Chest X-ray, PA view. Patient: 49 years old, sex M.
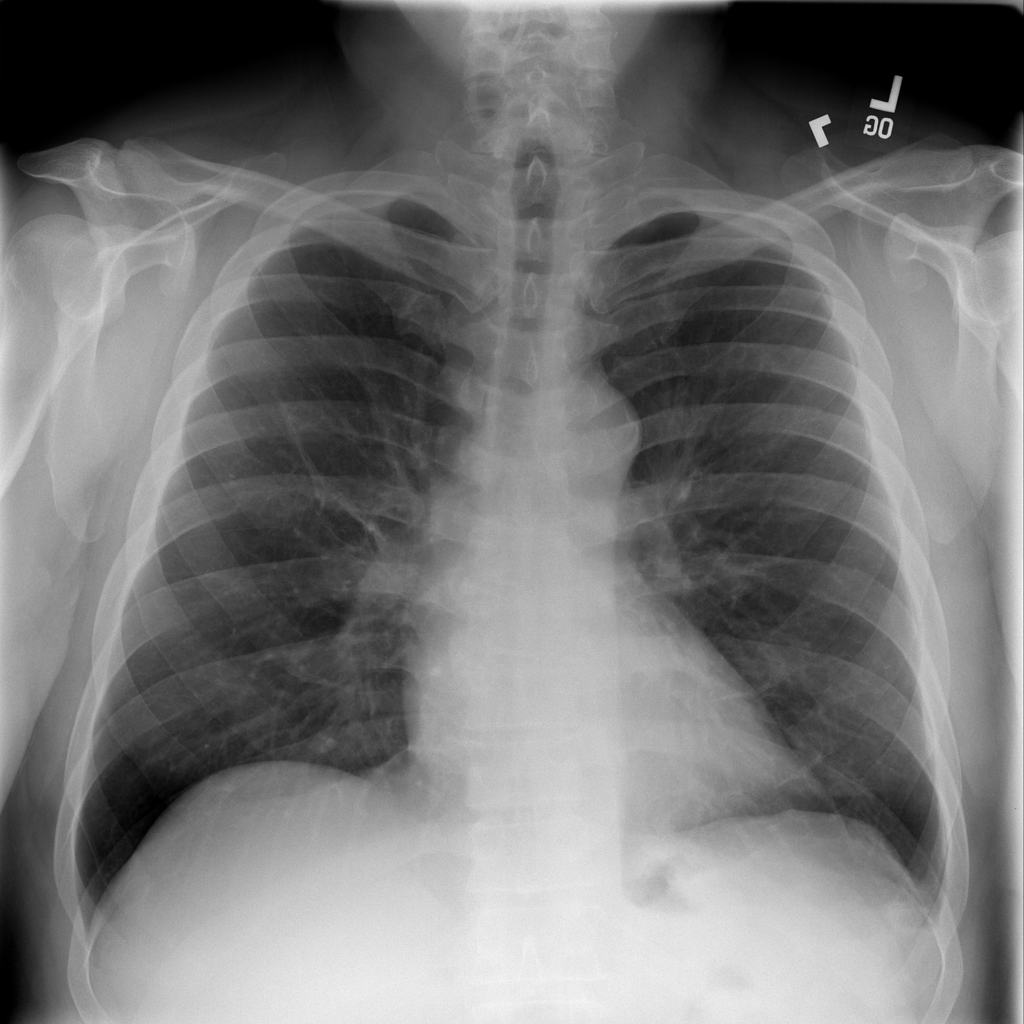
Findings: Atelectasis